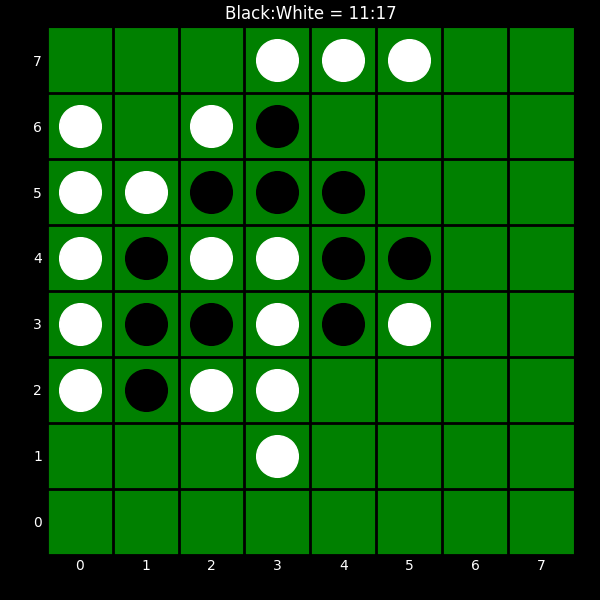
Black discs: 11
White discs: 17